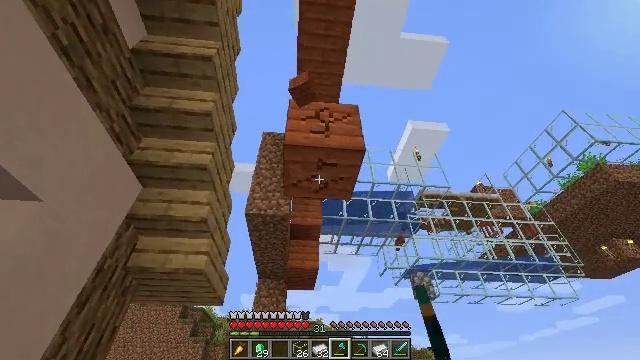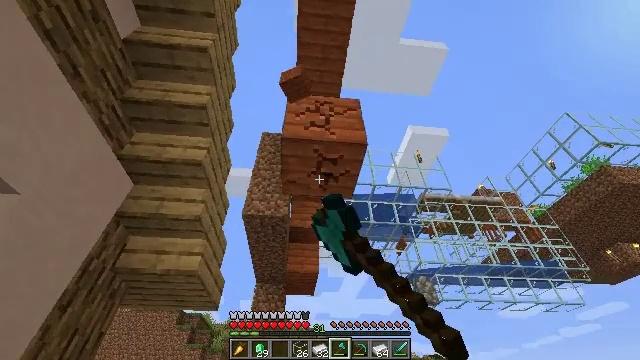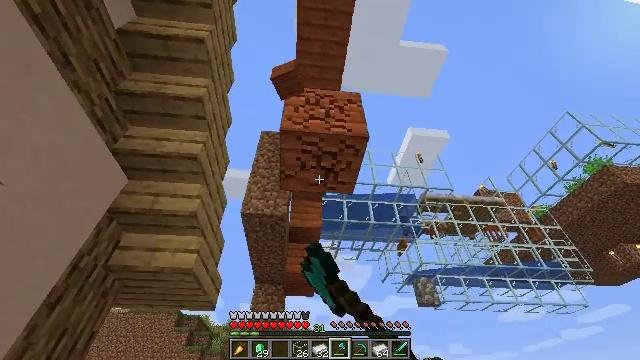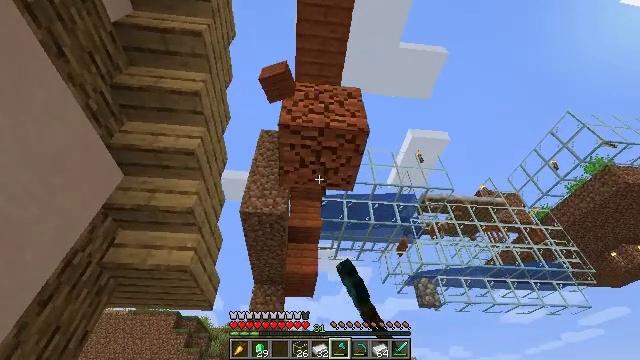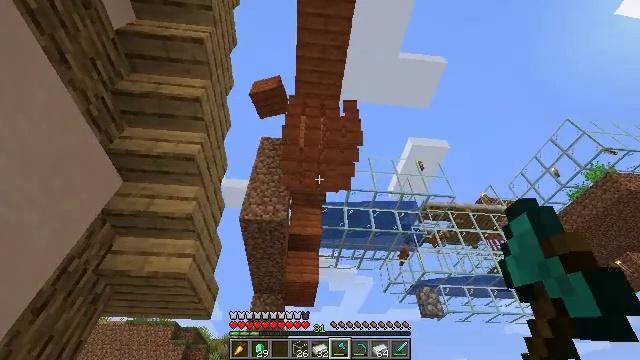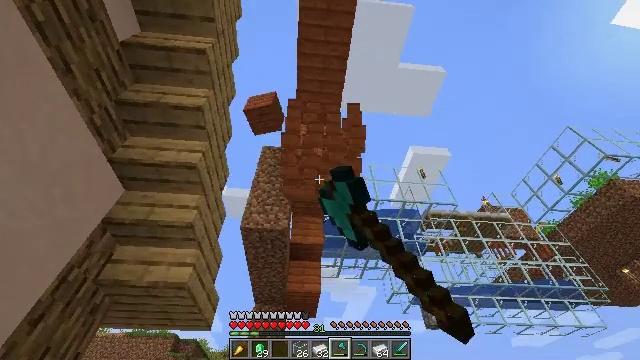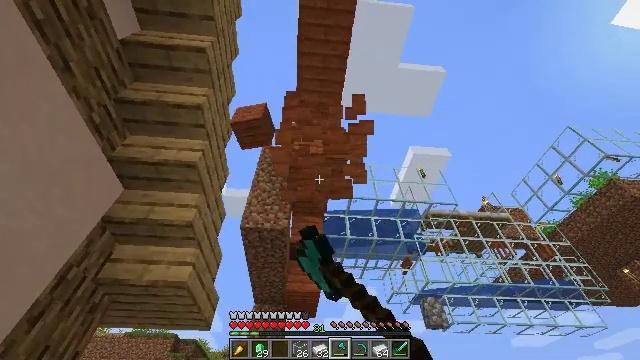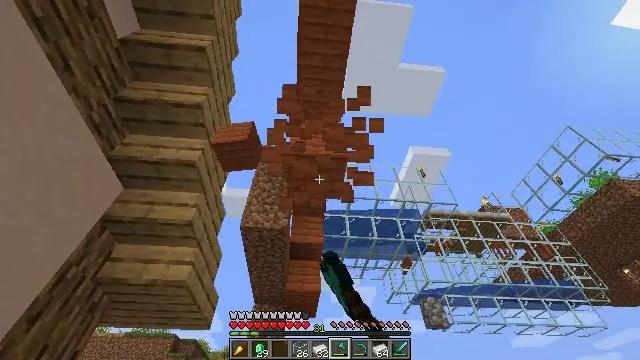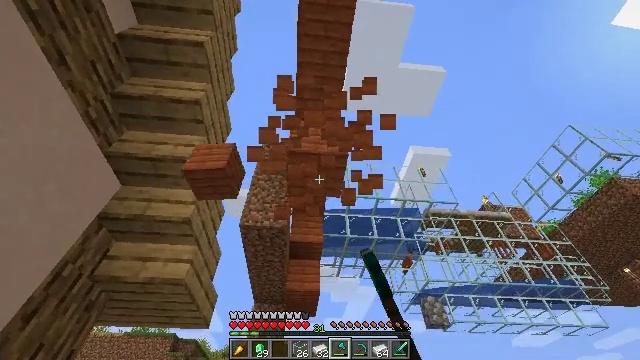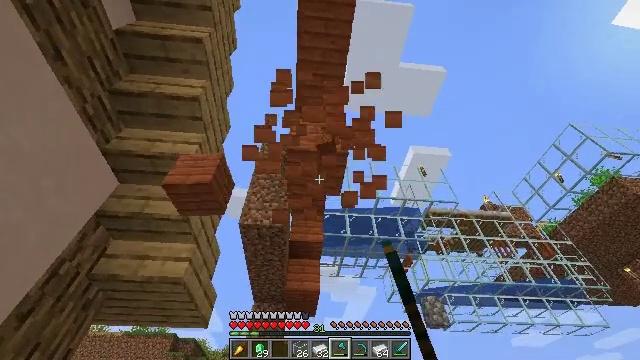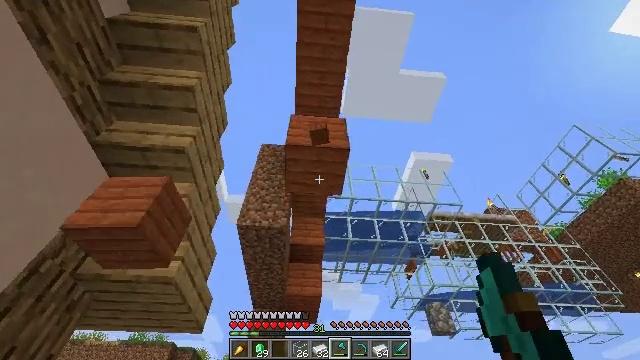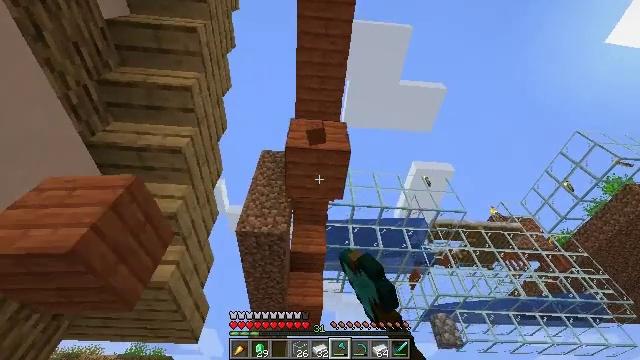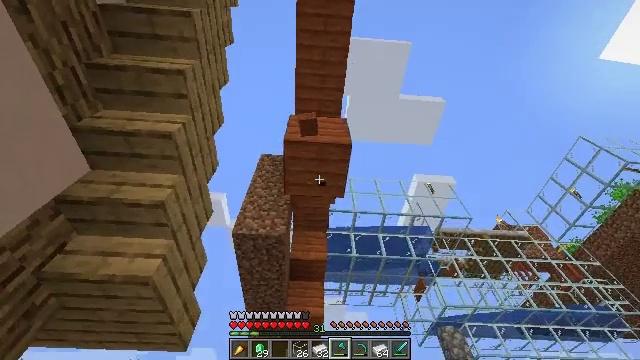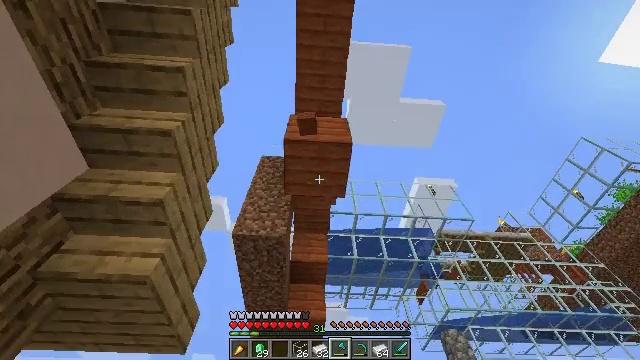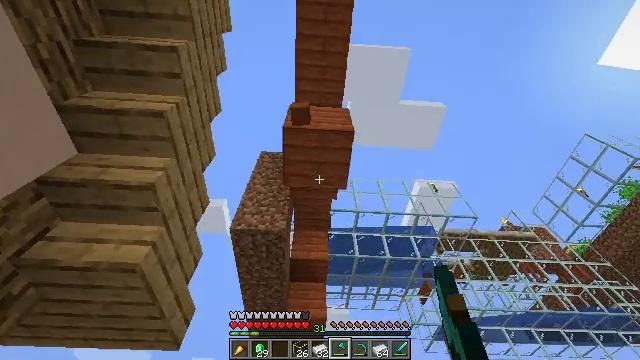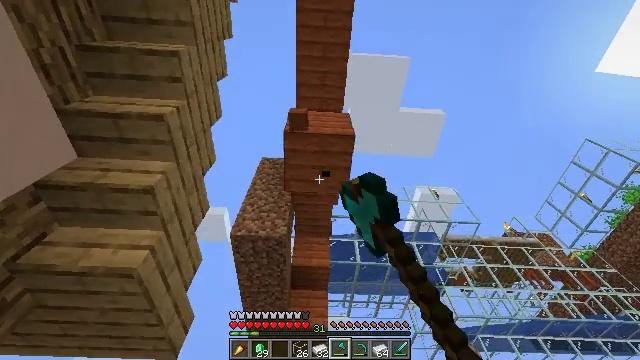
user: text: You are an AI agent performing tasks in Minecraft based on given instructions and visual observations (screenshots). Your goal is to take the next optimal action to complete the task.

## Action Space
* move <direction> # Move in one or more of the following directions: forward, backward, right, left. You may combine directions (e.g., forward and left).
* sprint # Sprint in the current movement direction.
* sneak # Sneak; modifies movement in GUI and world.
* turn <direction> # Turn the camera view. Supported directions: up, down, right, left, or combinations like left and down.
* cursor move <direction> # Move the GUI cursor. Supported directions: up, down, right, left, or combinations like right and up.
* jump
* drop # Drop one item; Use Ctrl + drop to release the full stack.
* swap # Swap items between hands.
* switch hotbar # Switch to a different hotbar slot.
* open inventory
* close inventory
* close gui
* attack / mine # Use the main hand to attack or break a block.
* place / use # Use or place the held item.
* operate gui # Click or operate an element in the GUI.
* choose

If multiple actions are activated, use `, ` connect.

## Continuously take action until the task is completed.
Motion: motion action
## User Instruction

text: Break the existing acacia planks.
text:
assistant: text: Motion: move forward, turn up, attack / mine
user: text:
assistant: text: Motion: attack / mine
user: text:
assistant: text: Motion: attack / mine
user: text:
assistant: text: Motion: turn up, attack / mine
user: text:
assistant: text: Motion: turn up, attack / mine
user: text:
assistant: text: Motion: attack / mine
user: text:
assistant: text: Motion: attack / mine
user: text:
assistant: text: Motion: move forward, attack / mine
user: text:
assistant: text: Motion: move forward, attack / mine
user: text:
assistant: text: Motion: move forward, turn up, attack / mine
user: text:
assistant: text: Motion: move forward, turn up, attack / mine
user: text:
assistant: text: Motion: move forward, turn up, attack / mine
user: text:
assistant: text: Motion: move forward, attack / mine
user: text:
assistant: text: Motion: attack / mine
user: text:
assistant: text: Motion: turn up, attack / mine
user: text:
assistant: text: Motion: attack / mine
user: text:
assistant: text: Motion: attack / mine
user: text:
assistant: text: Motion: turn up, attack / mine
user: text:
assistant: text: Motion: turn up, attack / mine
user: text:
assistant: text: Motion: turn up, attack / mine
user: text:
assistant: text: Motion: attack / mine
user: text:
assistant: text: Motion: attack / mine
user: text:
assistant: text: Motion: attack / mine
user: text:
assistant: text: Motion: attack / mine
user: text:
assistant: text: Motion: attack / mine
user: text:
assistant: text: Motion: attack / mine
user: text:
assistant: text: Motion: move forward, attack / mine
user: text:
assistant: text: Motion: move forward, attack / mine
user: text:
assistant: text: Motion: move forward
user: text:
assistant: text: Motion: move forward